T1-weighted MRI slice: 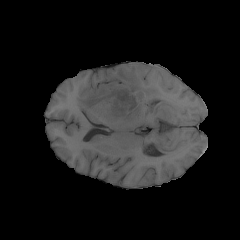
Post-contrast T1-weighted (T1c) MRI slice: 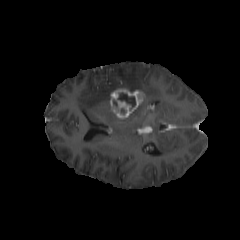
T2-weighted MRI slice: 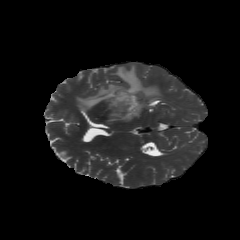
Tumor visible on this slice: yes